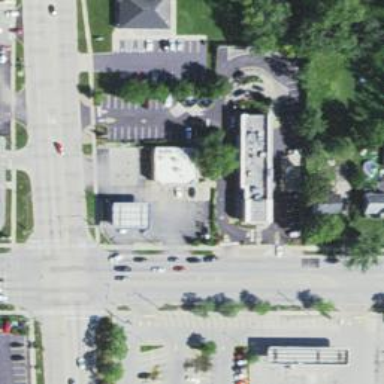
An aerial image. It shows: Convenience shop.